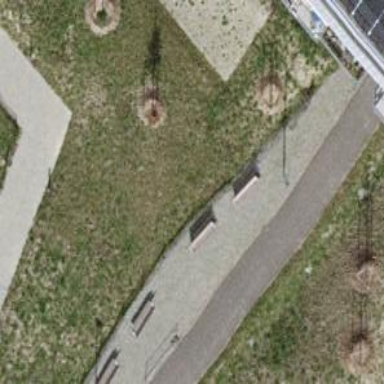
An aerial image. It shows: Bench.